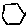
Label: hexagon